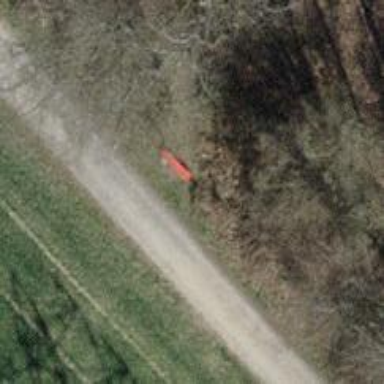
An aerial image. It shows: Brown bench in the vicinity.